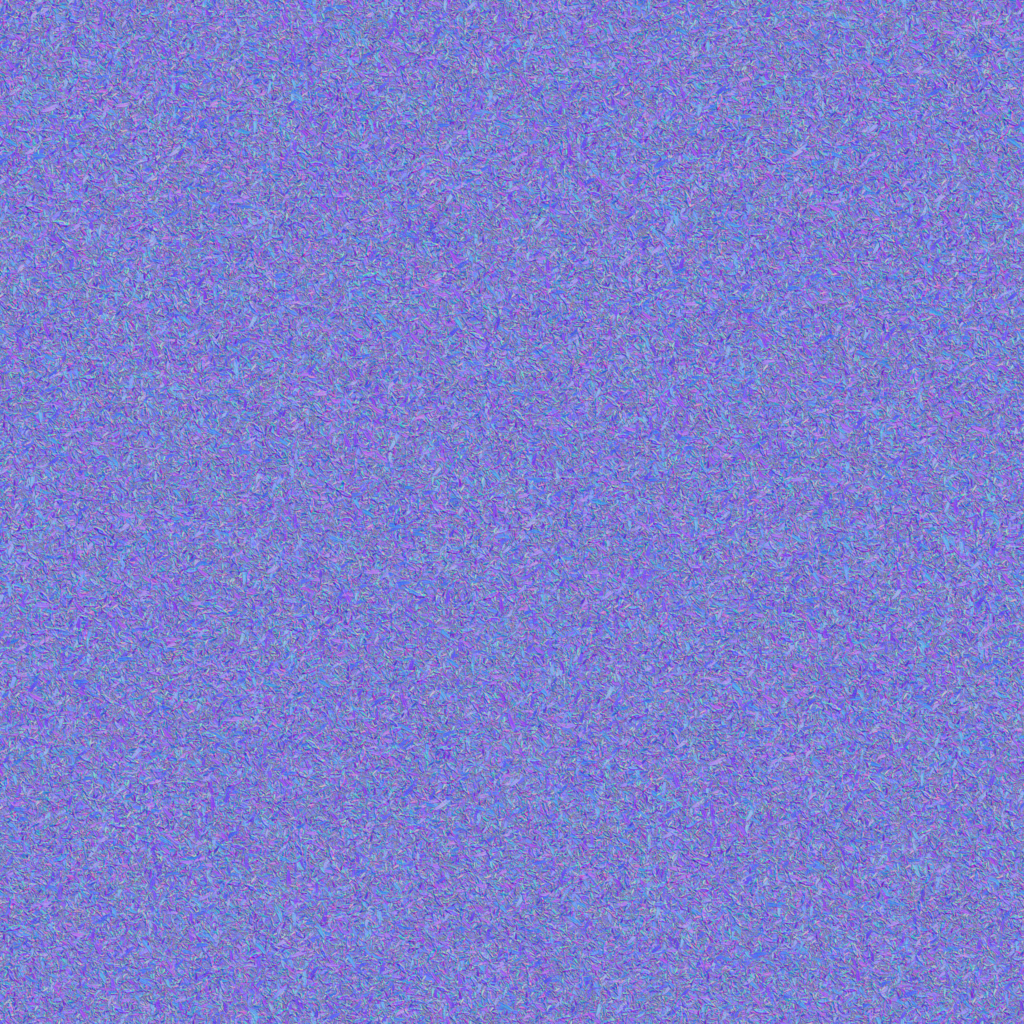
Texture map type: NormalGL